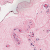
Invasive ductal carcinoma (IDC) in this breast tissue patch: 0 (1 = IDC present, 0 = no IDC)